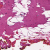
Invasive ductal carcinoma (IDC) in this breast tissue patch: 0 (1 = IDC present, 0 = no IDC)